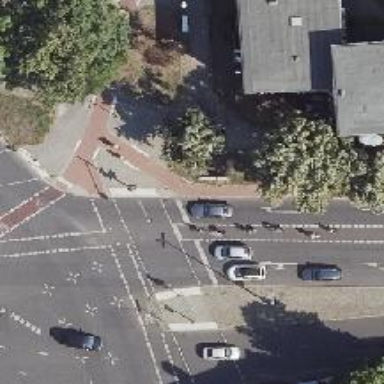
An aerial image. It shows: Asphalt footway with crossing controlled by traffic signals.